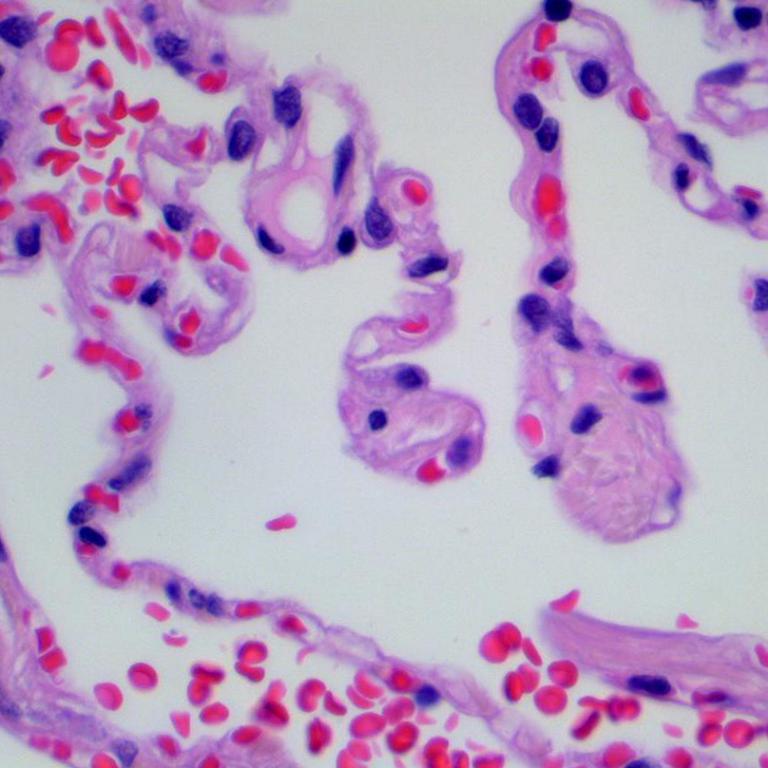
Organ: lung
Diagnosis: benign